Question: I have the following points making half cylinder.
'''
p1 = [7.9463,-1.0200,-9.7586]; % start points(boundary)
pS = [9.1163,-1.0200,-9.5886]; % start points (middle)
p2 = [10.2863,-1.0200,-9.7586]; % start points(boundary)
p3 = [7.9463,-1.78,-9.7586]; % End points(boundary)
pE = [9.1163,-1.78,-9.5886]; % End points (middle)
p4 = [10.2863,-1.78,-9.7586]; % End points (boundary)
r=1.17
and line
line_=[8,-1,-8,9,-8,-10]; %[P0,P1];
'''
%%%%%%% Code partially adopted from
<URL>
'''
% Starting point of the line
l0 = line_(1:3)';
% Direction vector of the line
dl = line_(4:6)'-line_(1:3)';
'''
% Starting position of the cylinder
'''
c0 = pS;
'''
% Direction vector of the cylinder
dc = pE - PS;
% Radius of the cylinder
r =1.17;
% compute discriminant
delta = B^2 - 4*A*C;
% check existence of solution(s)
if delta<0
points = zeros(0, 3);
return; end

How can I get point of intersection of line and half cylinder.
I'm looking for matlab code of my problem. or a link
What should be
> % Coefficients of 2-nd order equationA = ???????? B = ???????? C = ??????????
Any guidence please.
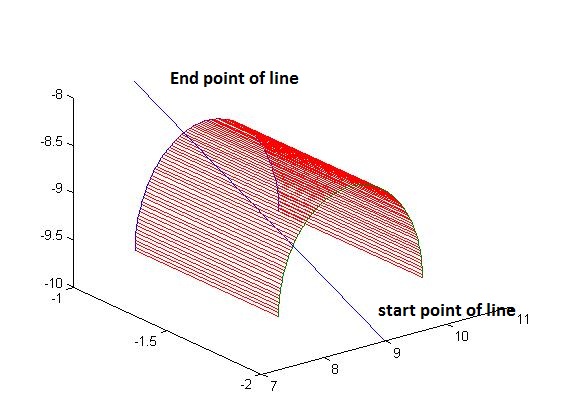
Answer: Abstracting from matlab, it looks like it is straightforward to find intersection of any half-cylynder with any line segment...
Line segment can be parametrized as
x_L = x_L0+(x_L1-x_L0)*t, where t changes between 0 and 1, x_L0 and x_L1 - end points (same for y,z).
Half cylynder can be parametrized with two parameters as
z=z0+(z1-z0)*u, u changes between 0 and 1
(x-x0)^2+(y-y0)^2 = r^2, y>0
(x0,y0 - center of the half circle, z0,z1 - range, assuming circle is lying in x,y plane)
Substitution of x and y into equation for half circle provides square equation for t:
(x_L0+(x_L1-x_L0)*t-x0)^2+(y_L0+(y_L1-y_L0)*t-y0)^2 = r^2
Therefore:
'''
A = (x_L1-x_L0)^2+(y_L1-y_L0)^2;
B = 2*(x_L0-x0)*(x_L1-x_L0)+2(y_L0-y0)*(y_L1-y_L0);
C = (x_L0-x0)^2+(y_L1-y_L0)^2-r^2;
D = B^2-4*A*C;
if D <0
%no solution
else
t(1) = (-B+sqrt(D))/2/A;
t(2) = (-B-sqrt(D))/2/A;
sol=nan(3,2);
for i=1:2
if t(i)>0 &&...
t(i)<1 &&...
y_L0+(y_L1-y_L0)*t(i)>0 &&...
z_L0+(z_L1-z_L0)*t(i)>z0 &&...
z_L0+(z_L1-z_L0)*t(i)<z1
%solution is within interval of parametrization and y > 0, and z_intersectio nis between z0 and z1
sol(1,i)=x_L0+(x_L1-x_L0)*t(i);
sol(2,i)=y_L0+(y_L1-y_L0)*t(i);
sol(3,i)=z_L0+(z_L1-z_L0)*t(i);
end;
end;
'''